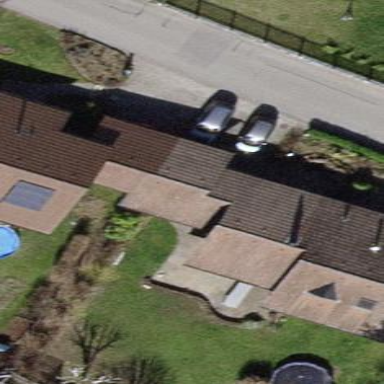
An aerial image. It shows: Garage.